A bearing vibration time series has been folded into this square grayscale image, one row per segment of consecutive samples. Diagnose the bearing from this image, choosing from: normal, inner_race, outer_race, ball.
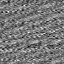
Answer: normal